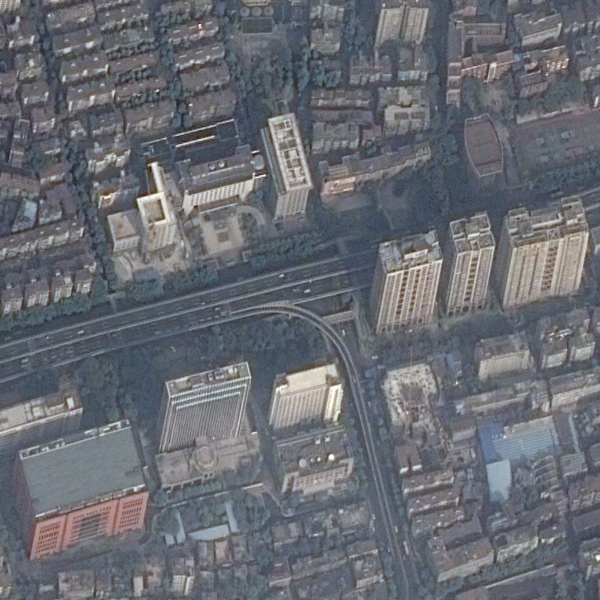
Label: Commercial